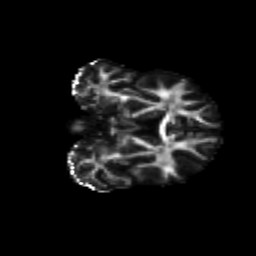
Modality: FA
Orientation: coronal
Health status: ill
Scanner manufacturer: siemens
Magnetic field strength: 3 T
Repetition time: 13.7 s
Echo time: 0.098 s